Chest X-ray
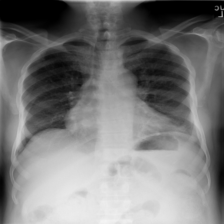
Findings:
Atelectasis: negative
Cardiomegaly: negative
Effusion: negative
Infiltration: negative
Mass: negative
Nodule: negative
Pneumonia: negative
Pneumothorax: negative
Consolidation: negative
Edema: negative
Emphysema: negative
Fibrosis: negative
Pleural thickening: negative
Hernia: negative